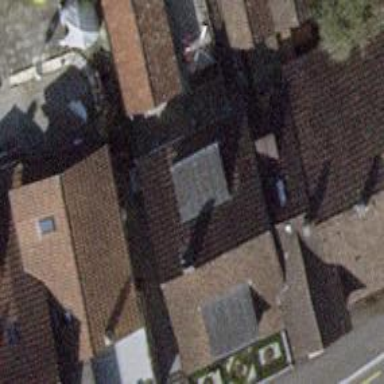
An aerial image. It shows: Terrace building.